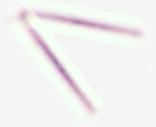
Label: Thalassionema